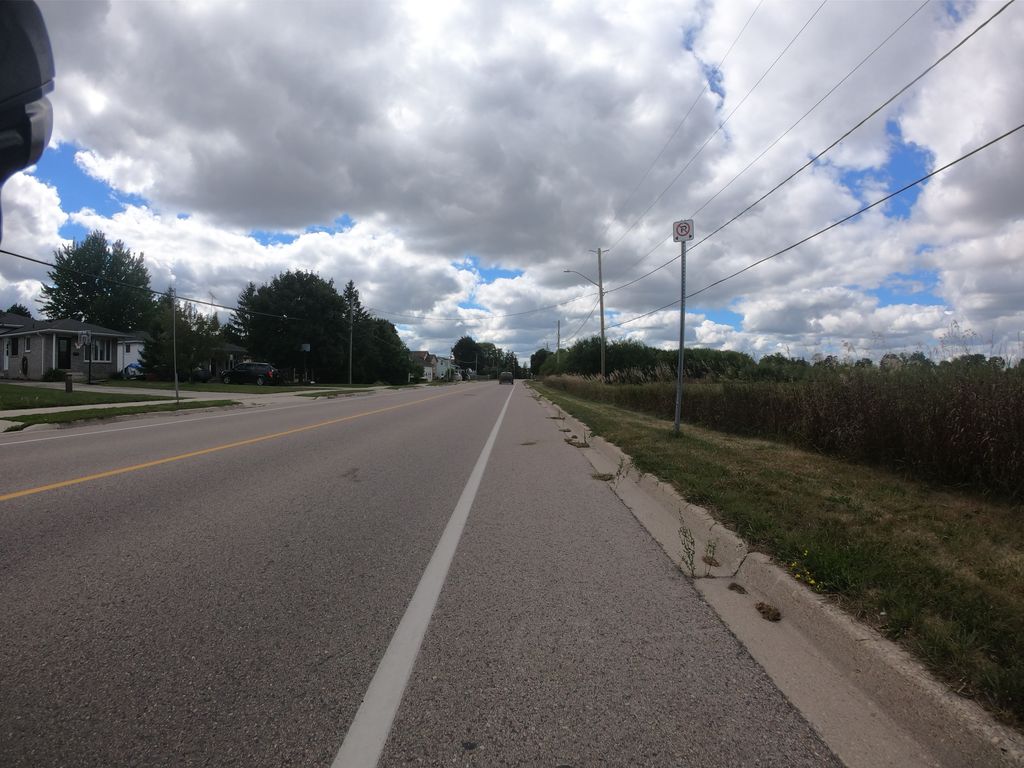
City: kitchener-waterloo